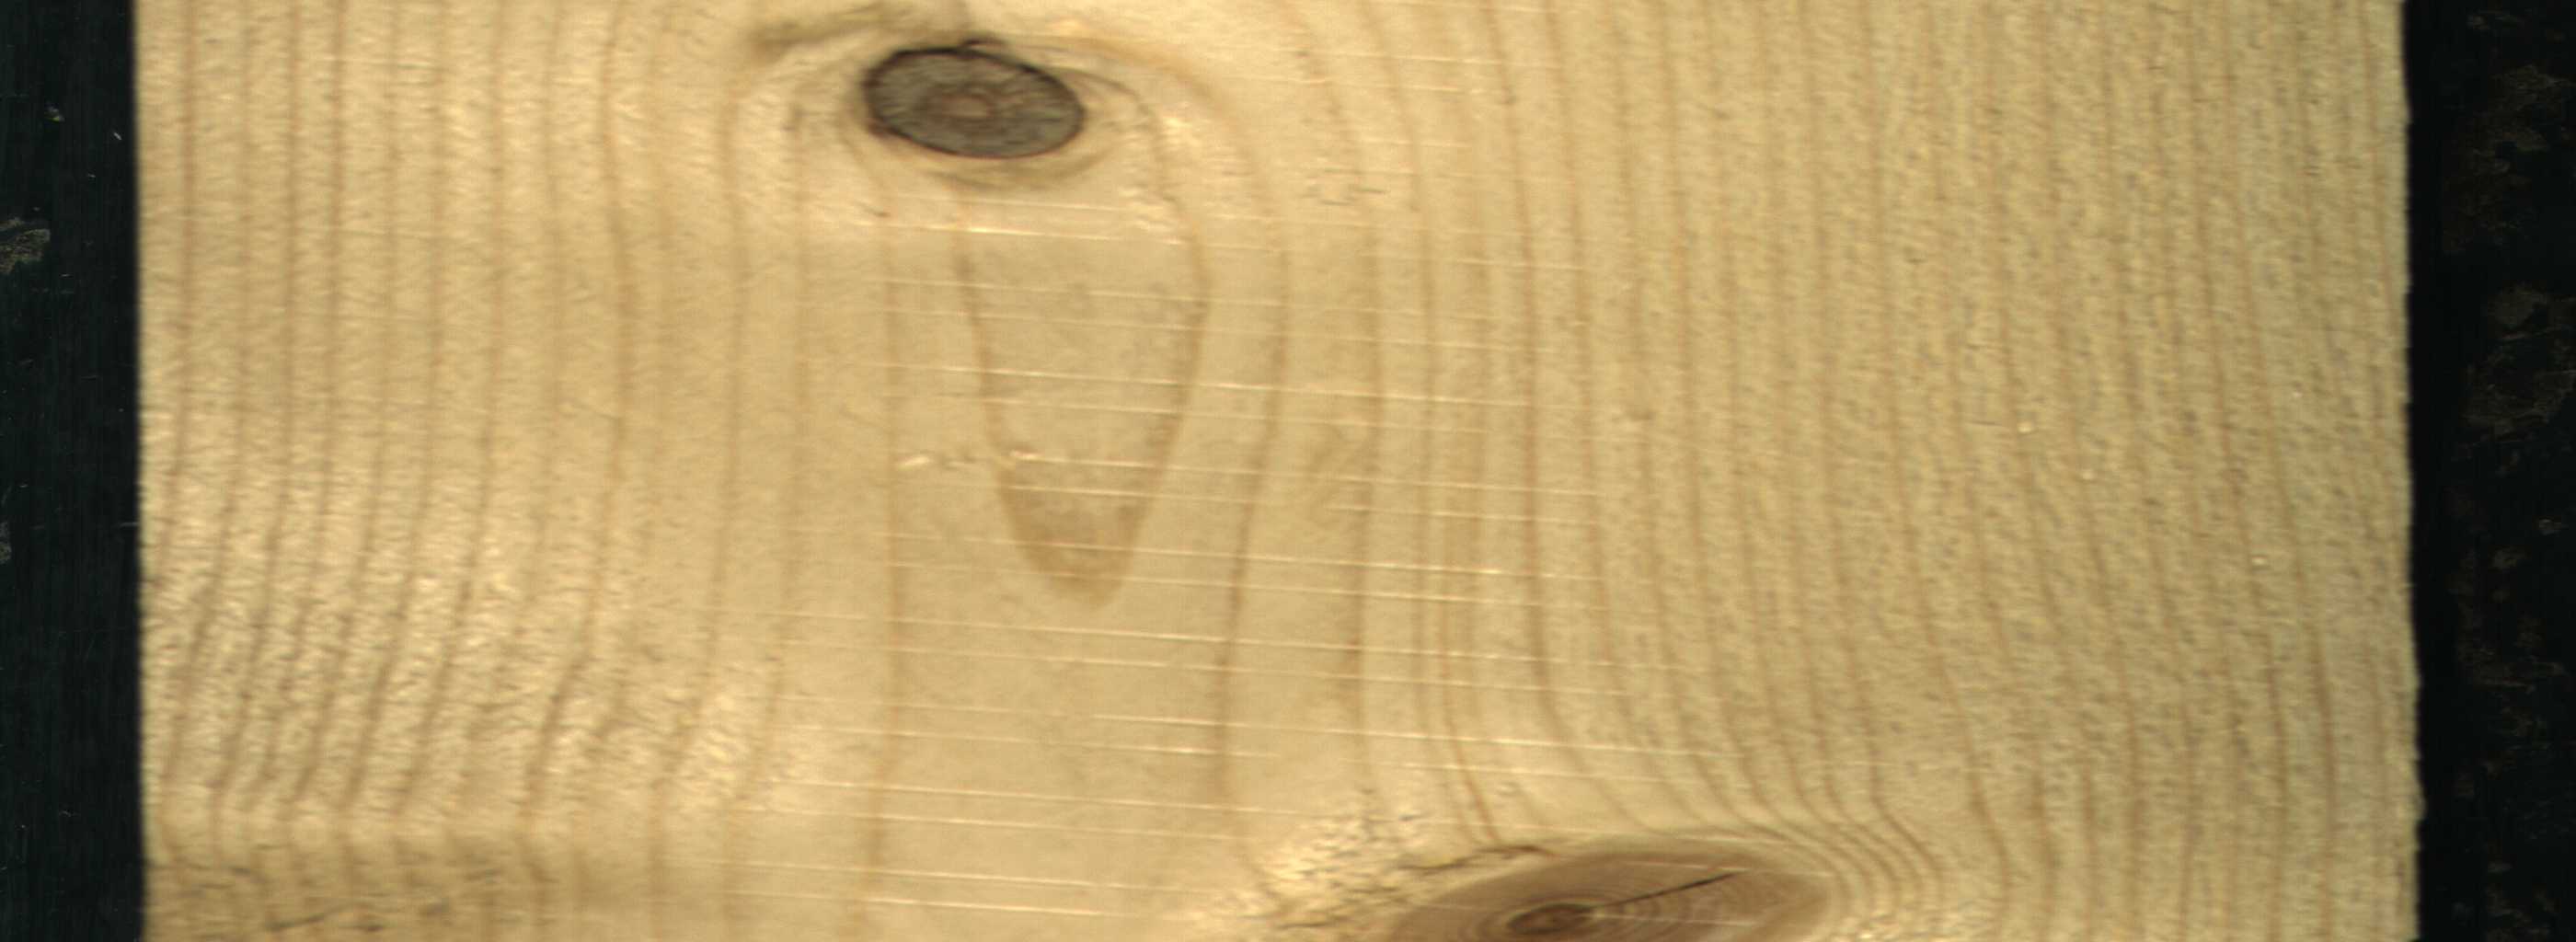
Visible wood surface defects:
Dead_Knot
Live_Knot